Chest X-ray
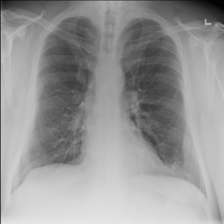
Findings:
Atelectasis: negative
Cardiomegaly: negative
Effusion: negative
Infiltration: negative
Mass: negative
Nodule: negative
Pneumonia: negative
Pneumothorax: negative
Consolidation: negative
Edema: negative
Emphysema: negative
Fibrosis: negative
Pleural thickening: negative
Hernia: negative